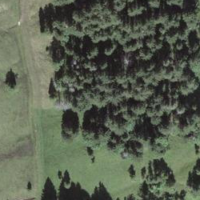
EUNIS habitat code: 26
Species observed at this site:
Succisa pratensis